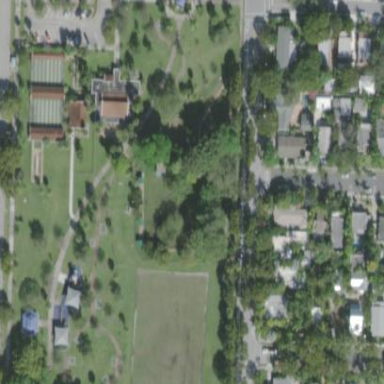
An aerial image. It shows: Dog park with grassy surface for leisure land.